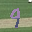
Label: 9